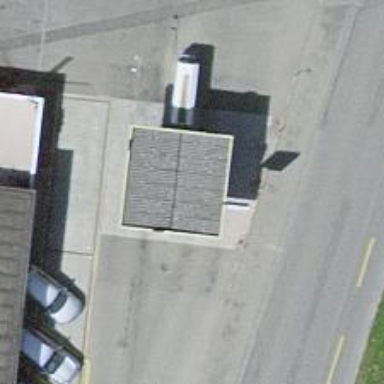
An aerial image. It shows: Fuel station.